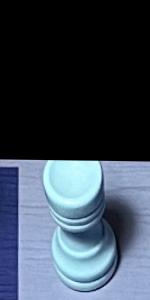
Label: Rook_White